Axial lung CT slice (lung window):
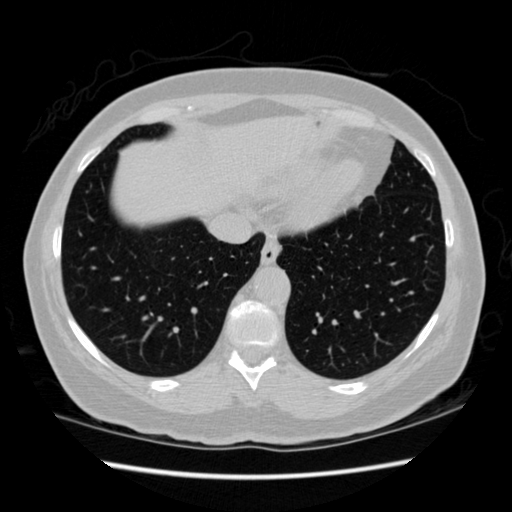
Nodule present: no